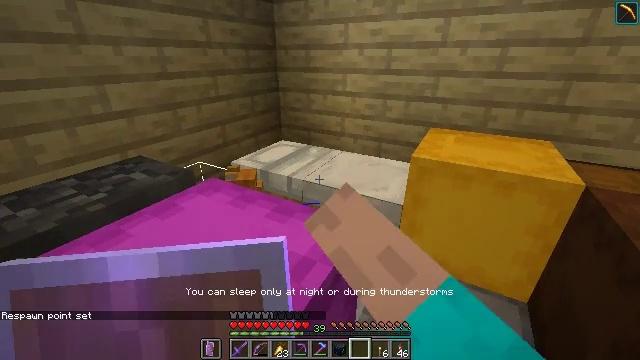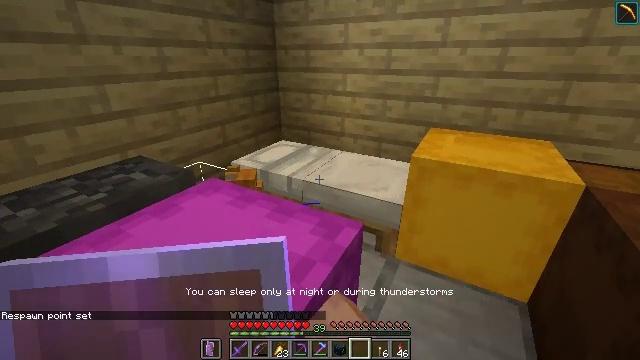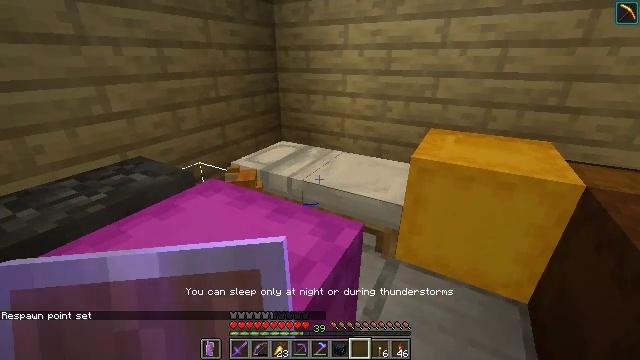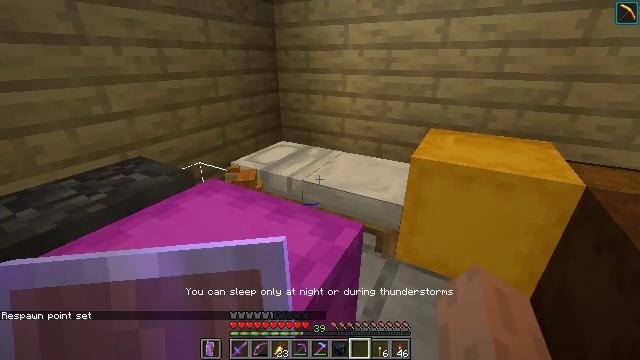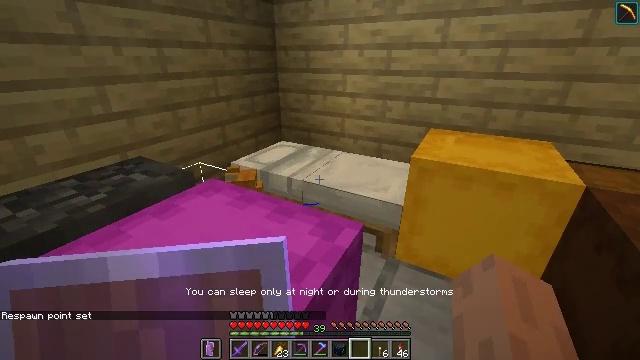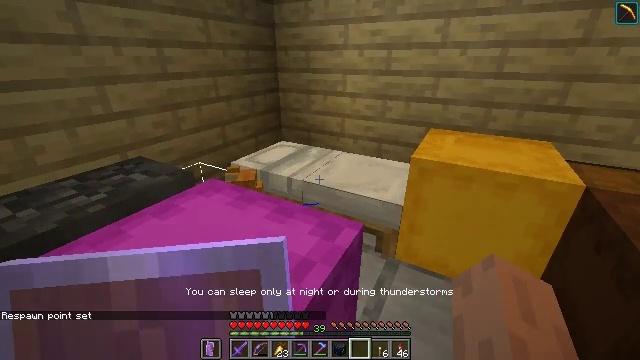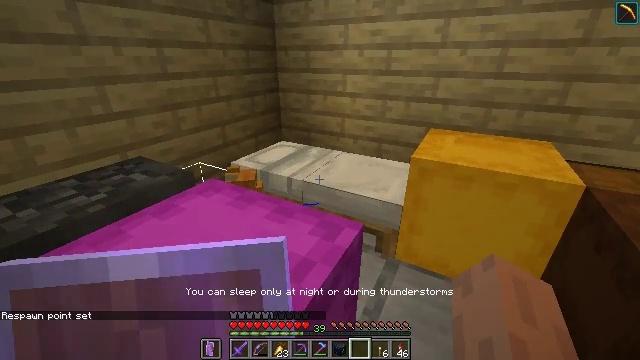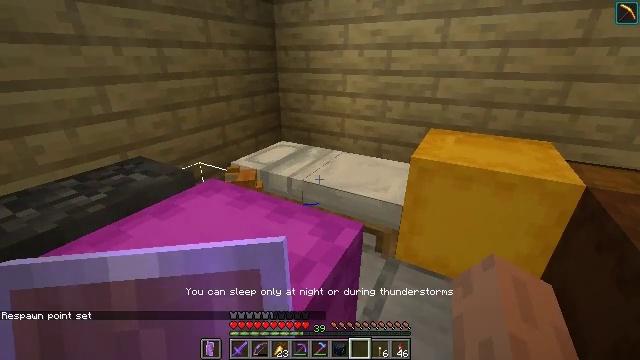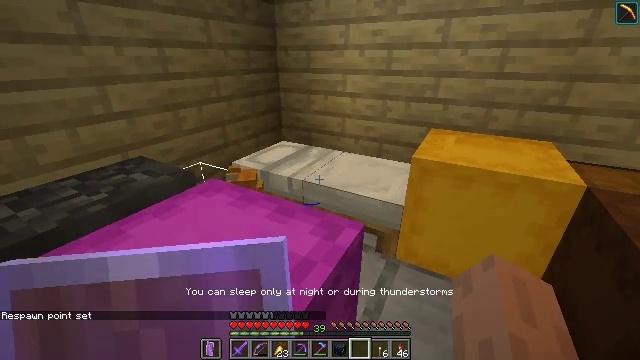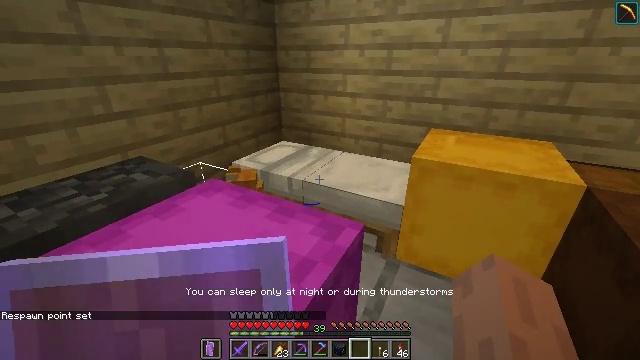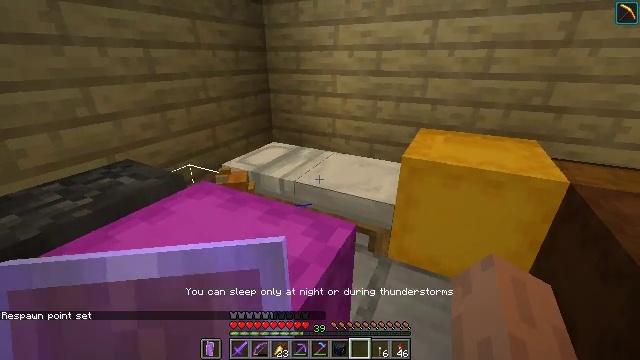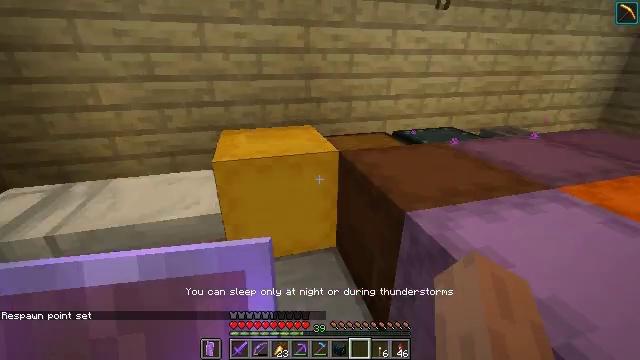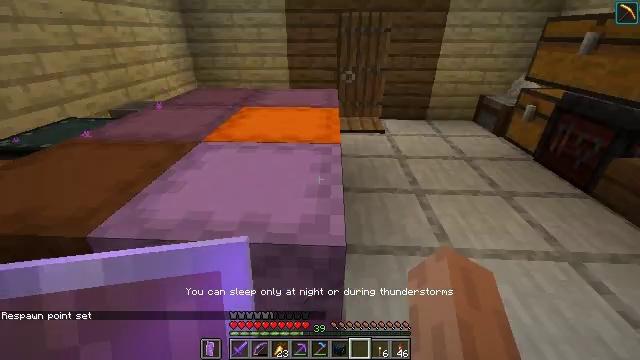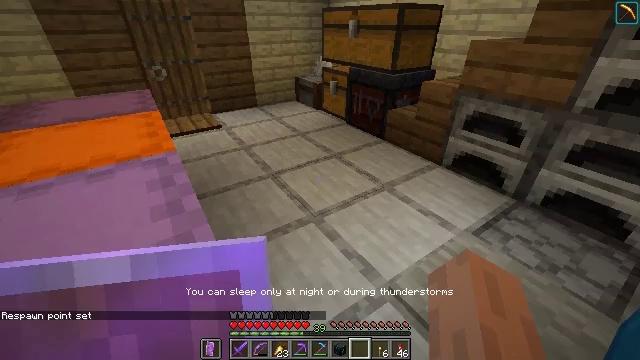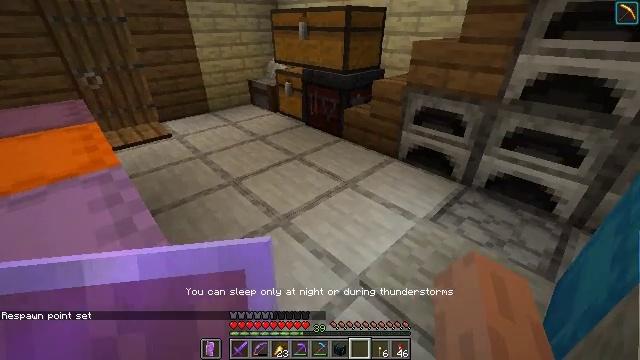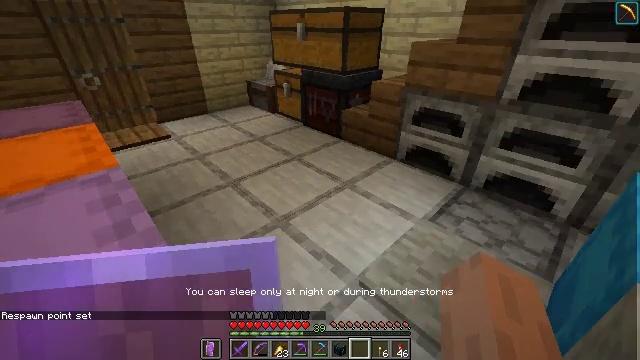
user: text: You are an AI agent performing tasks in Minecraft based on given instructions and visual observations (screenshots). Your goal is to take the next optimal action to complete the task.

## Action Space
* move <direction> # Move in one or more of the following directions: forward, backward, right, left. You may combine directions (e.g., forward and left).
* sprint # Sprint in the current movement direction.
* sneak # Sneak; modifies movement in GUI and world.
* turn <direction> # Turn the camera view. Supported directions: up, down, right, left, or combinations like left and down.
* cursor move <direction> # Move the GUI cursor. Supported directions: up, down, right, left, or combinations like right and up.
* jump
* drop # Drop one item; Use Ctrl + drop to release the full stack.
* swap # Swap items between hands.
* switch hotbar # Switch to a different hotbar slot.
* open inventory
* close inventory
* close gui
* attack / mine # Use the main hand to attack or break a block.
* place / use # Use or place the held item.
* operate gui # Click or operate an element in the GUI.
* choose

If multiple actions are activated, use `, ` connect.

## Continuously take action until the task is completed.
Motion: motion action
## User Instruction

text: Drop a tropical fish.
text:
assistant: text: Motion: no_op
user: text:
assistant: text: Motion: no_op
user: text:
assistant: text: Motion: no_op
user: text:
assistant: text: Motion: no_op
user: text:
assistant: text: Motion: no_op
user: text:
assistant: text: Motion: no_op
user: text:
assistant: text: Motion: no_op
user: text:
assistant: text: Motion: no_op
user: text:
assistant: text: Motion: no_op
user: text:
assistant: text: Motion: turn right
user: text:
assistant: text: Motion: turn right
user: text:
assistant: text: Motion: turn right and down
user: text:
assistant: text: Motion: turn right and down
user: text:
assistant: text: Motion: turn right
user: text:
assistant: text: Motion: no_op
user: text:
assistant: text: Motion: no_op
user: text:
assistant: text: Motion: no_op
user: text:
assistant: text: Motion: move forward
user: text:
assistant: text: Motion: move forward
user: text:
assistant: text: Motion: move forward, turn left
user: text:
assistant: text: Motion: move forward, turn left
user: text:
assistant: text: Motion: move forward, turn left and up
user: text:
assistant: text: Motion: move forward, turn left and up
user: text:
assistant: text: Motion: move forward, turn left and up, open inventory
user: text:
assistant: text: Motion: move forward, open inventory
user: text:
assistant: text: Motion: move forward, open inventory
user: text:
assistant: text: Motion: open inventory
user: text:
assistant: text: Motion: no_op
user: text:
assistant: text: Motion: no_op
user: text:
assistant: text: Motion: no_op